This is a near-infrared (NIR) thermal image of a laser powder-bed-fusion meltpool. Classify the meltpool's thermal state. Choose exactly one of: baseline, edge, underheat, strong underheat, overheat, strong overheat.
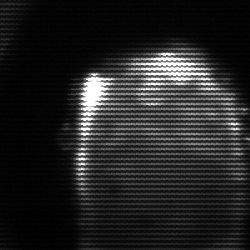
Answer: baseline